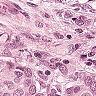
Metastatic tissue present: yes